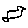
Label: bird